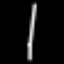
Label: line